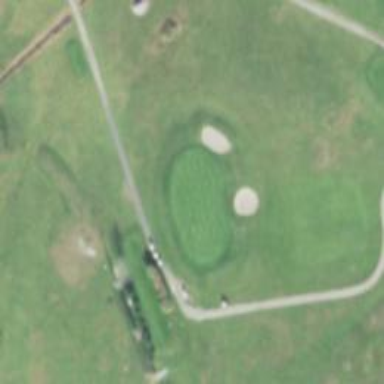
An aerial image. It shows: Golf hole.